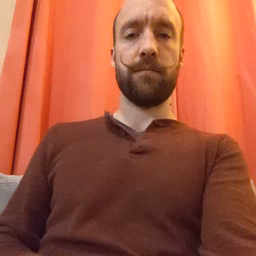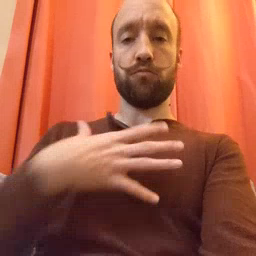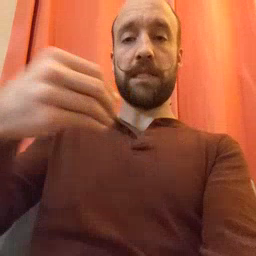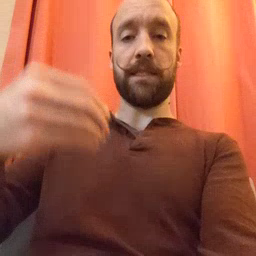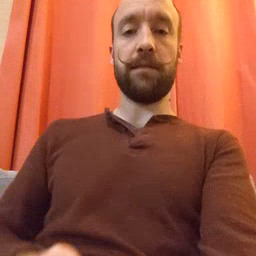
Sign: white